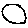
Label: circle